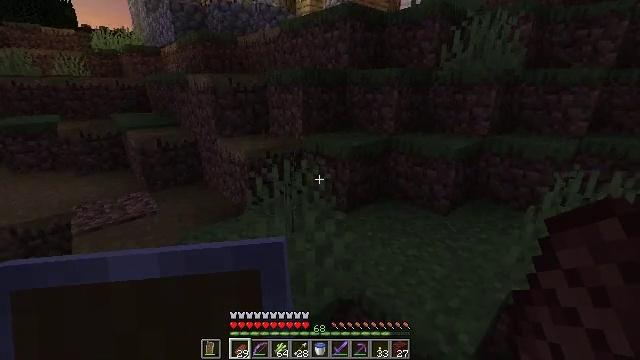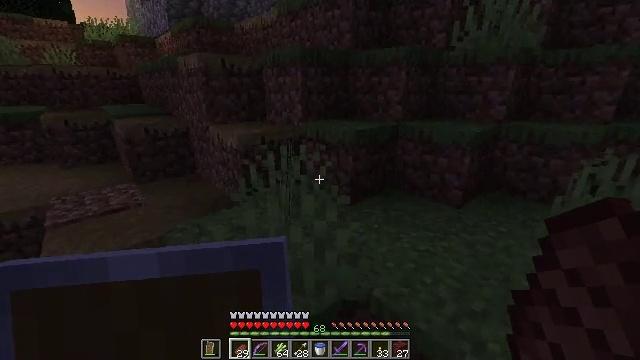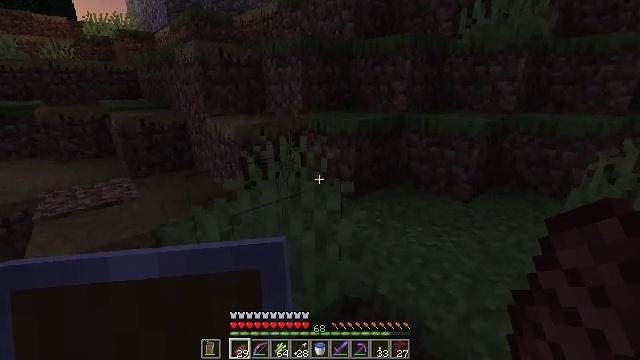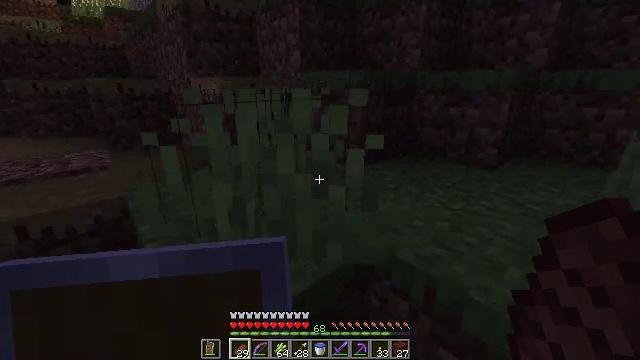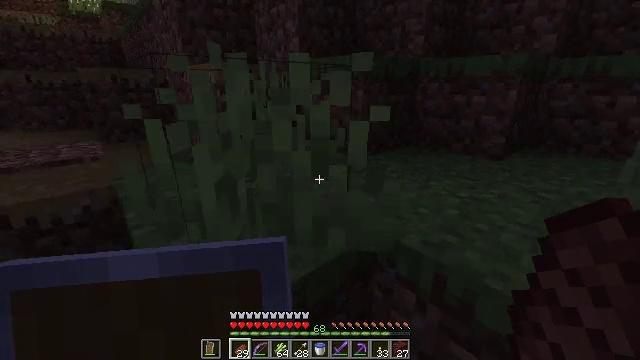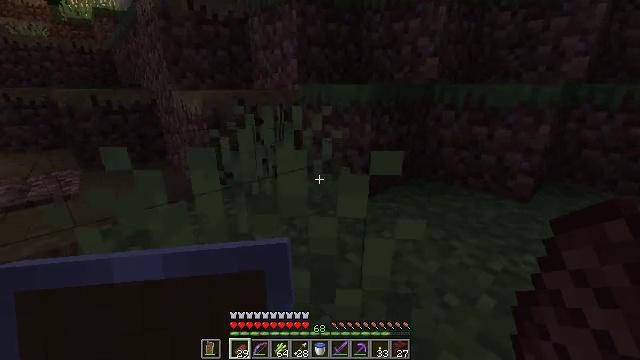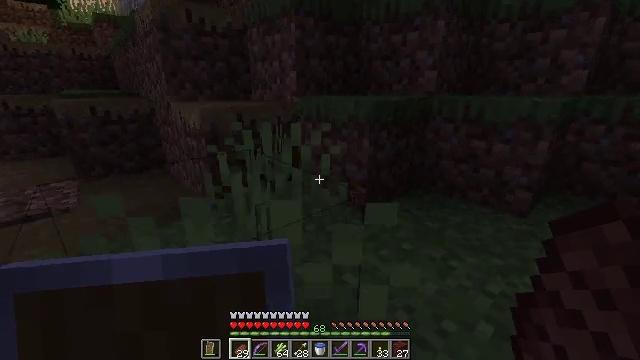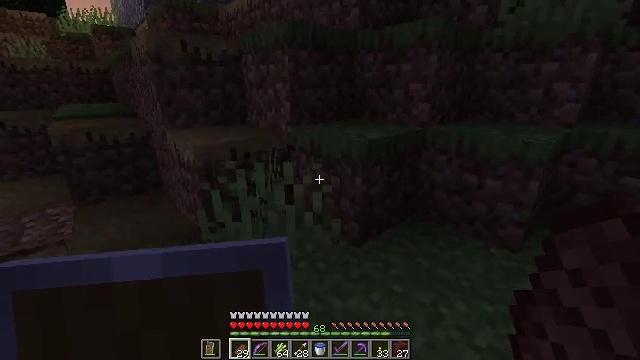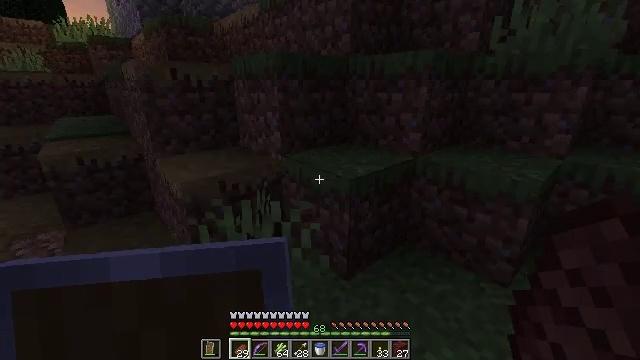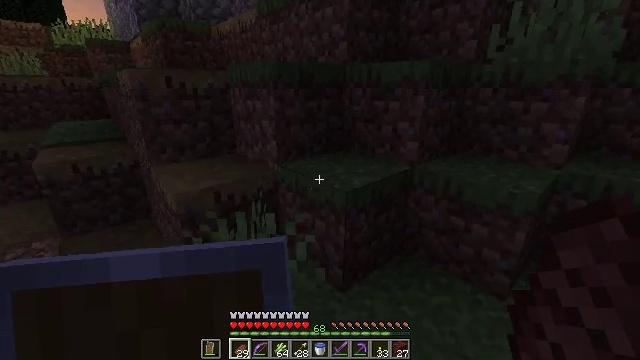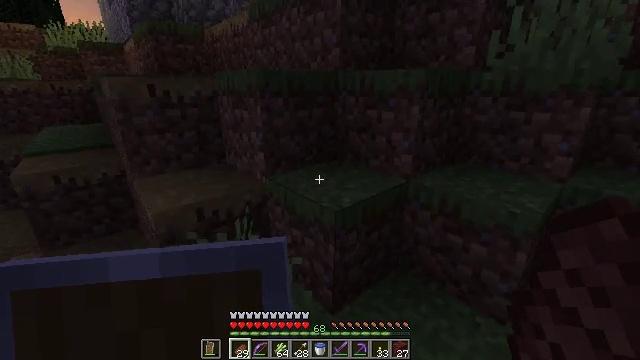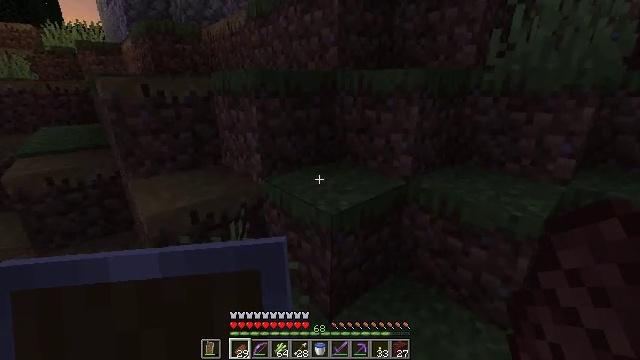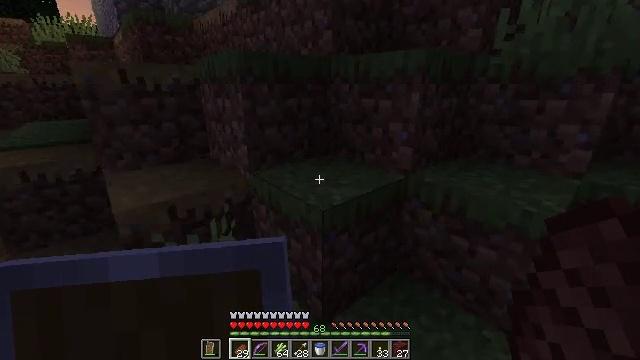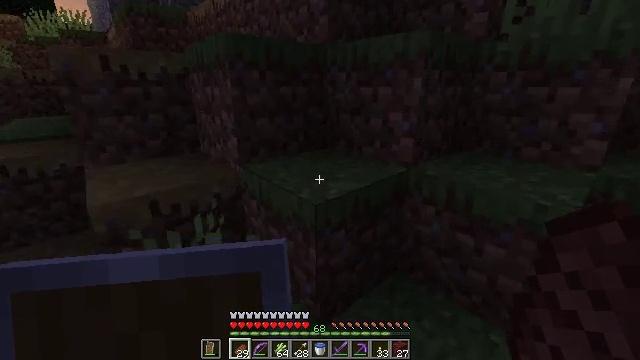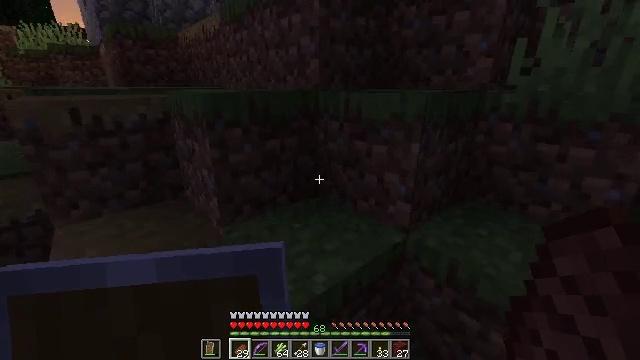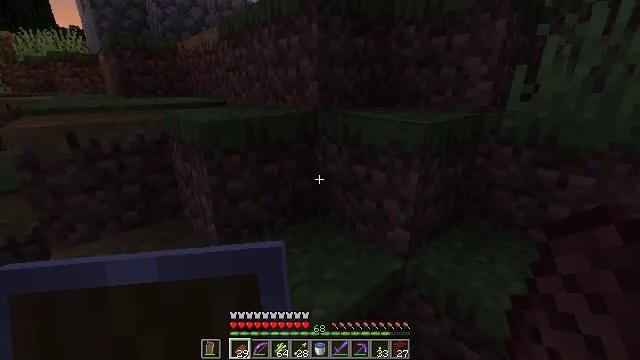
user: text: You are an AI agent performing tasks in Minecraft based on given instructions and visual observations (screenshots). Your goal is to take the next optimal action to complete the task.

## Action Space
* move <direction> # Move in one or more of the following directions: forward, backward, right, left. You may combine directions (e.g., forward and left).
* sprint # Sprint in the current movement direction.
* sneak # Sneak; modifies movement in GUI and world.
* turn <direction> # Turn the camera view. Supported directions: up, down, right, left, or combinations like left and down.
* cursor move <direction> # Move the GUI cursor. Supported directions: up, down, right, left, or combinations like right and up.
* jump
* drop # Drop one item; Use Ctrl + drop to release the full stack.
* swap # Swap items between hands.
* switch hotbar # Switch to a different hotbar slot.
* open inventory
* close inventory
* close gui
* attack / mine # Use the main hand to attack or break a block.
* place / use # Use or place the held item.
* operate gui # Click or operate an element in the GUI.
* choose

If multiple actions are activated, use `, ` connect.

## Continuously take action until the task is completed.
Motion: motion action
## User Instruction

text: Break the pumpkin to collect it.
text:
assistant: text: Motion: move forward
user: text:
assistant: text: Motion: move forward, jump
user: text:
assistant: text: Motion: move forward, jump
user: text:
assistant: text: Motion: move forward, jump
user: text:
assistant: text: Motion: move forward, jump
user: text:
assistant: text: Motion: move forward
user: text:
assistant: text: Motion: move forward
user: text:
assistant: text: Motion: move forward
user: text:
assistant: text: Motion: move forward
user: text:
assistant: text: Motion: move forward
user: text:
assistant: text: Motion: move forward
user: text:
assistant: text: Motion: move forward
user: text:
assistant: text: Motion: move forward
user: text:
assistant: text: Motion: move forward, jump
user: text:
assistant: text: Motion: move forward, jump
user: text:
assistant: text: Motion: move forward, jump
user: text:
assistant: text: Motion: move forward, jump
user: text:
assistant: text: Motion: move forward, jump
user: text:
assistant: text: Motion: move forward, jump
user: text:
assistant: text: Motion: move forward
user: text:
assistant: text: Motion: move forward
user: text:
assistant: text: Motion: move forward
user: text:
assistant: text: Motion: move forward
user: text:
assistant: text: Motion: move forward
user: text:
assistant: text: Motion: move forward
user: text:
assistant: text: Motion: move forward, jump
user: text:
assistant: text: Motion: move forward, jump
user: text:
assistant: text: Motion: move forward, jump
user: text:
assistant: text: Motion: move forward
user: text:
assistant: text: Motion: move forward